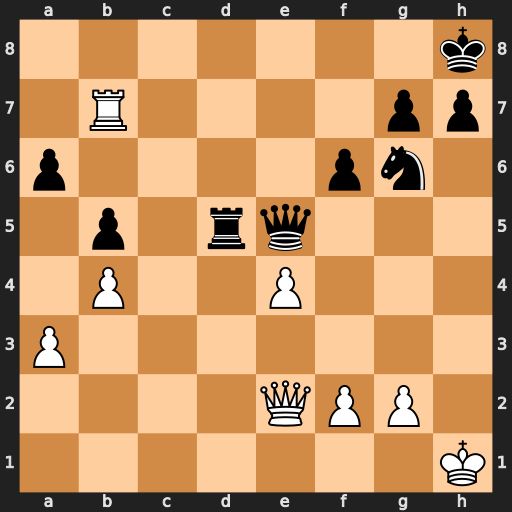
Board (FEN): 7k/1R4pp/p4pn1/1p1rq3/1P2P3/P7/4QPP1/7K
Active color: w
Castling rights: -
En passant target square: -
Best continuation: exd5 Qa1+ Kh2